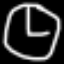
Label: clock